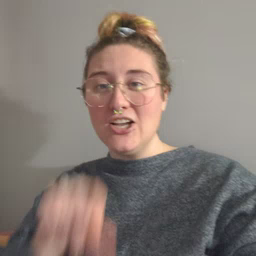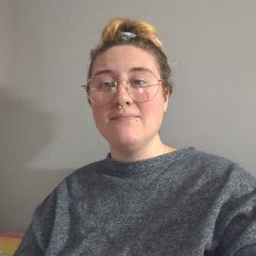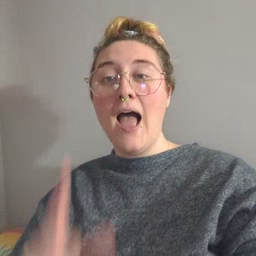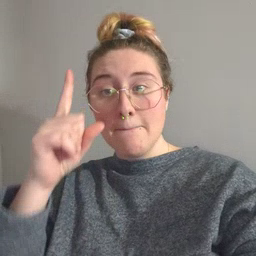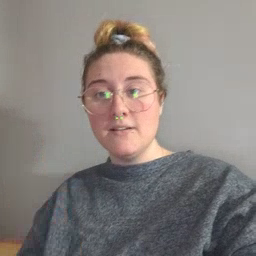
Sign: up